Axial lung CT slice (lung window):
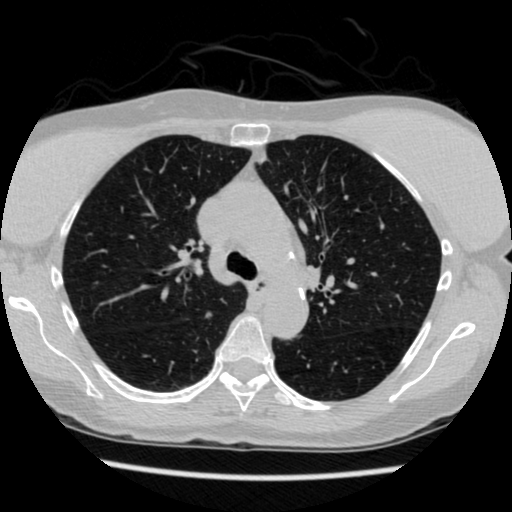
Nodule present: no